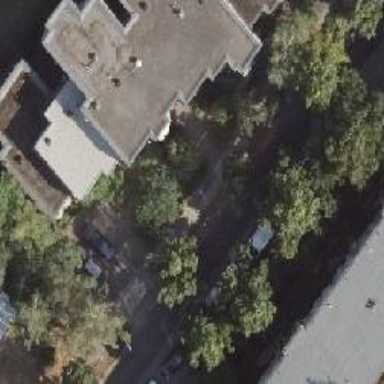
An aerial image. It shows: Avenue lined with deciduous broadleaved trees.